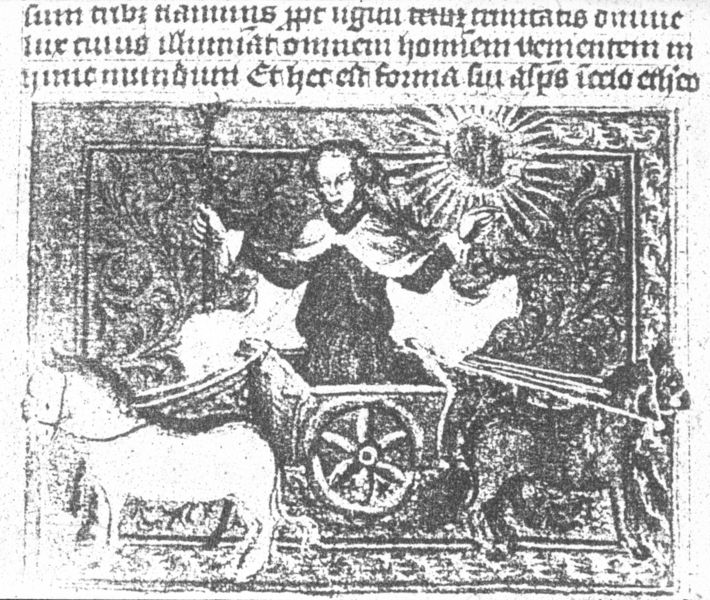
Titel: Astronomische Texte
Standort: Herkunftsort: Prag (EU - Tschechische Republik)
Institution: Wien, Österreichische Nationalbibliothek
Schlagwörter: mensch, sonne, pferd, schrift, kutsche, wagen, zeitung, zepter, wagem